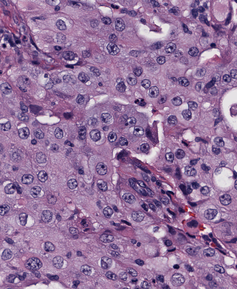
Tumor epithelial tissue: yes
Tumor-associated stroma tissue: no
Normal tissue: no